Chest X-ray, PA view. Patient: 63 years old, sex M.
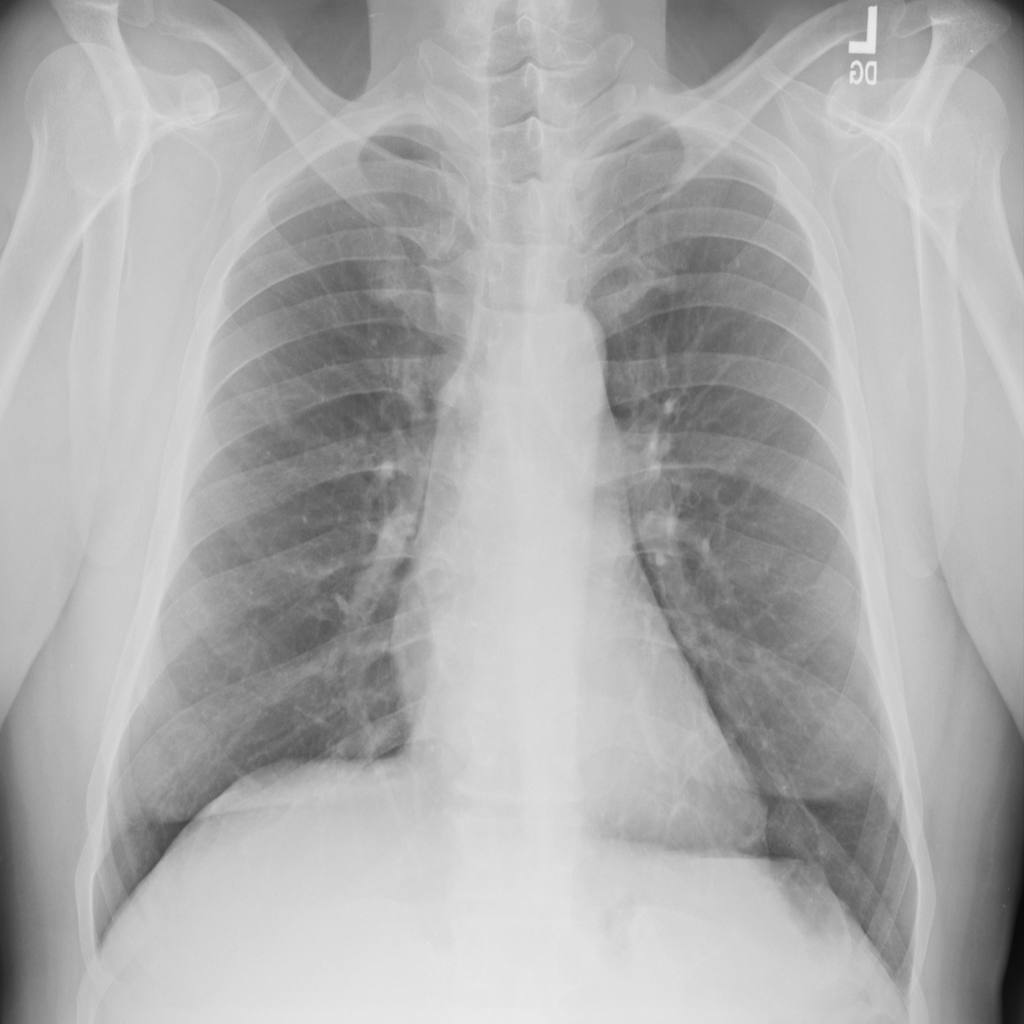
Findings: No Finding